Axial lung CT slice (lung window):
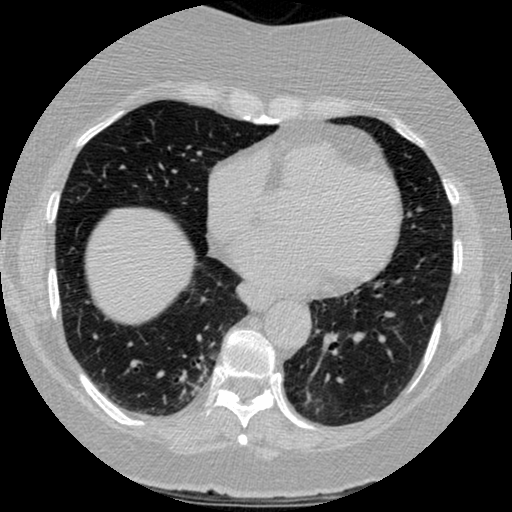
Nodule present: no